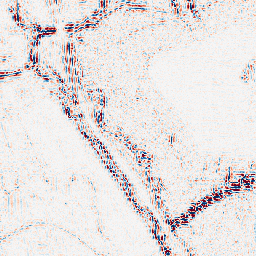
Category: wavelet
Decomposition family: wavelet_reverse_biorthogonal
Decomposition parameters: wavelet: rbio2.4
level: 2
Upsampling method: bicubic
Upsampling parameters: scale: 8
Upsampling scale: 8